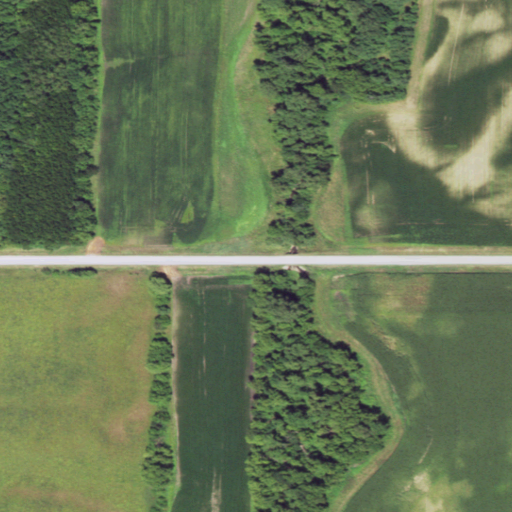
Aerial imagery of valley in Iowa named Badlands Draw containing cultivated crops, deciduous forest, woody wetlands, low intensity development, open development, medium intensity development, and grassland